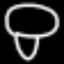
Label: mushroom